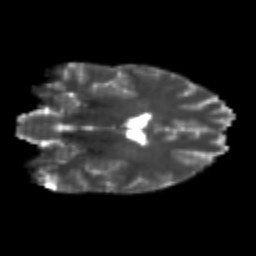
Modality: T2w
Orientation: coronal
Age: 22
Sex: female
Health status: healthy
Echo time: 0.074 s